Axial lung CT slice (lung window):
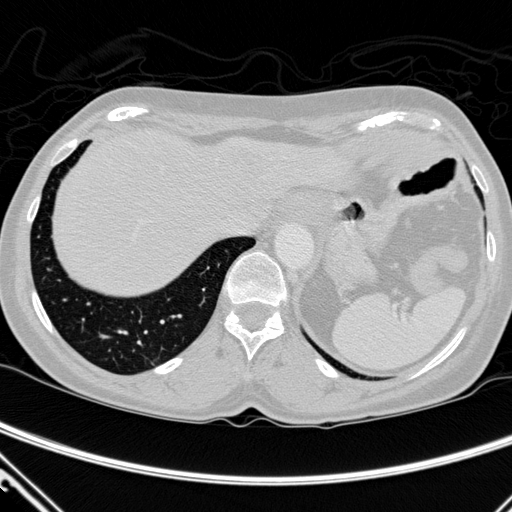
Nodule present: no